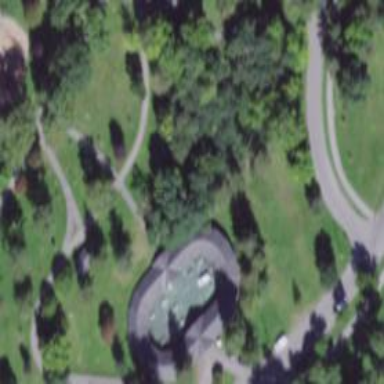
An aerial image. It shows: Picnic shelter designed for outdoor gatherings.